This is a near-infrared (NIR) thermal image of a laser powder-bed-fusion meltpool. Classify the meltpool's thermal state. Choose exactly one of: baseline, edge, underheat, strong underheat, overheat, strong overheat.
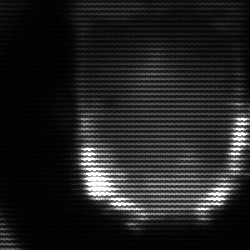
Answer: baseline